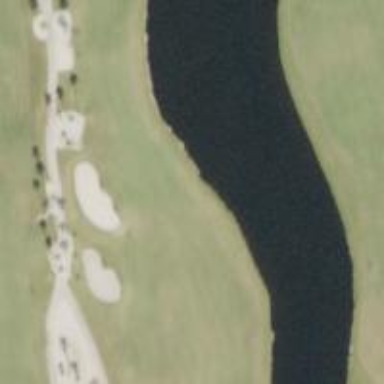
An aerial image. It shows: Golf hole.